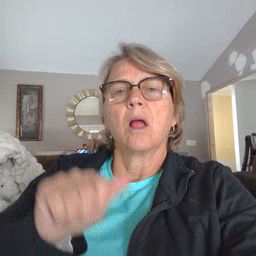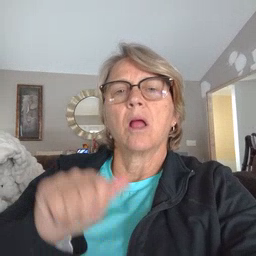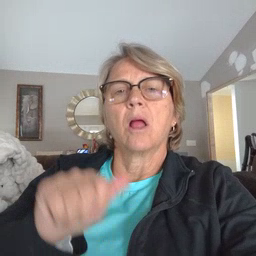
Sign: head